Field crop: maize
Growth stage: 1
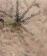
Species: salsola